Field crop: maize
Growth stage: 2
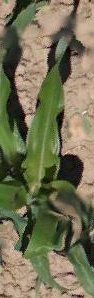
Species: maize